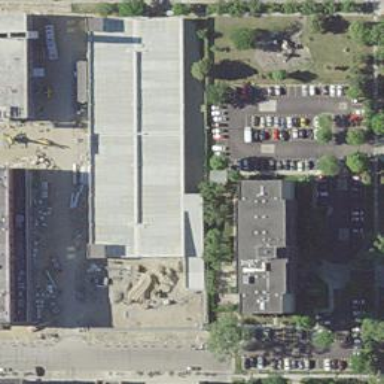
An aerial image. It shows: Multi-storey parking building.